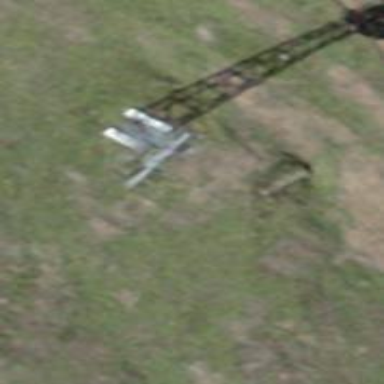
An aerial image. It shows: Pylon for aerialway.